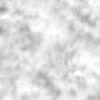
Label: no_change